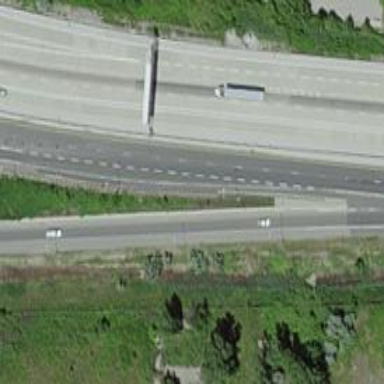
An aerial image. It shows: Asphalt motorway link.